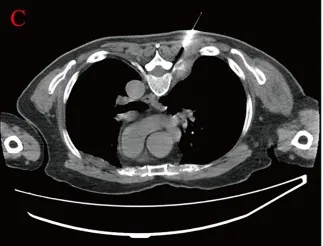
The patient lay prone on the CT examination bed; one strip of puncture tissue was taken and sent for analysis (C, D).
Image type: radiology (ct)